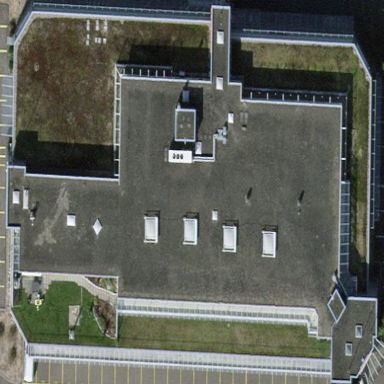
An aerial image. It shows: Office building.